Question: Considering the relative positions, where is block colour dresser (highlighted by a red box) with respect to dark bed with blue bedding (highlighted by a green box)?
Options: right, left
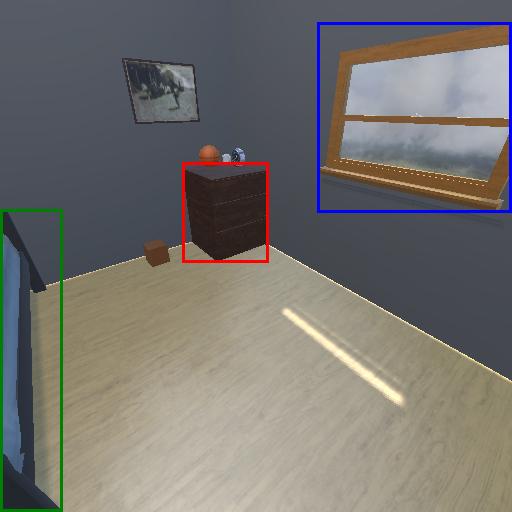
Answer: right